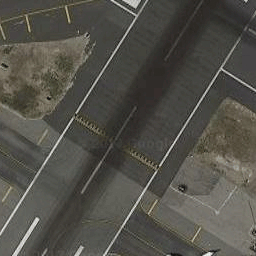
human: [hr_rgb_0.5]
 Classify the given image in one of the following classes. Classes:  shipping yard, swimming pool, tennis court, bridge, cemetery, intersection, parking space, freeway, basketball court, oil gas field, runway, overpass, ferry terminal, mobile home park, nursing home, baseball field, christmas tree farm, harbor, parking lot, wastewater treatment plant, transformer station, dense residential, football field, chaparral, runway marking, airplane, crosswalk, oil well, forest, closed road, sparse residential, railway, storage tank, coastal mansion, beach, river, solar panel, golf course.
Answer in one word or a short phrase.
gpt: runway